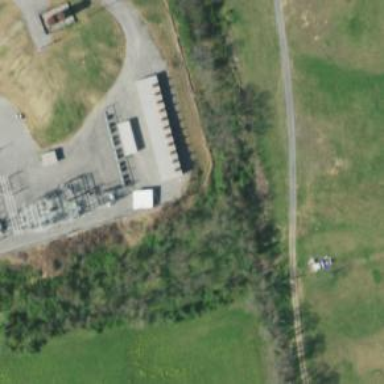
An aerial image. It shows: Generator is pictured.